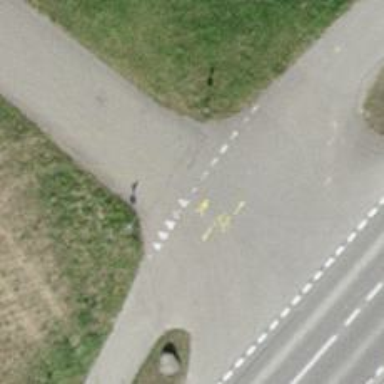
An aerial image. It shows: Road with "give way" sign.